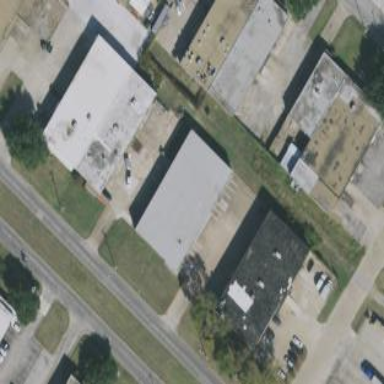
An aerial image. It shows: Warehouse.